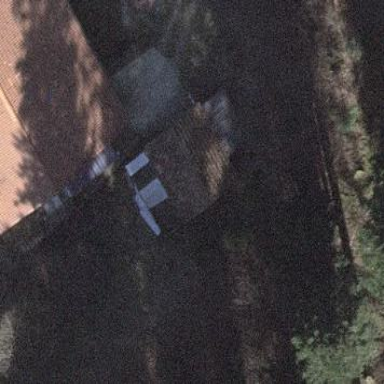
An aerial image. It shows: Garage building.